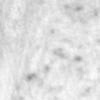
Label: no_change